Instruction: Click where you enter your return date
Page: home
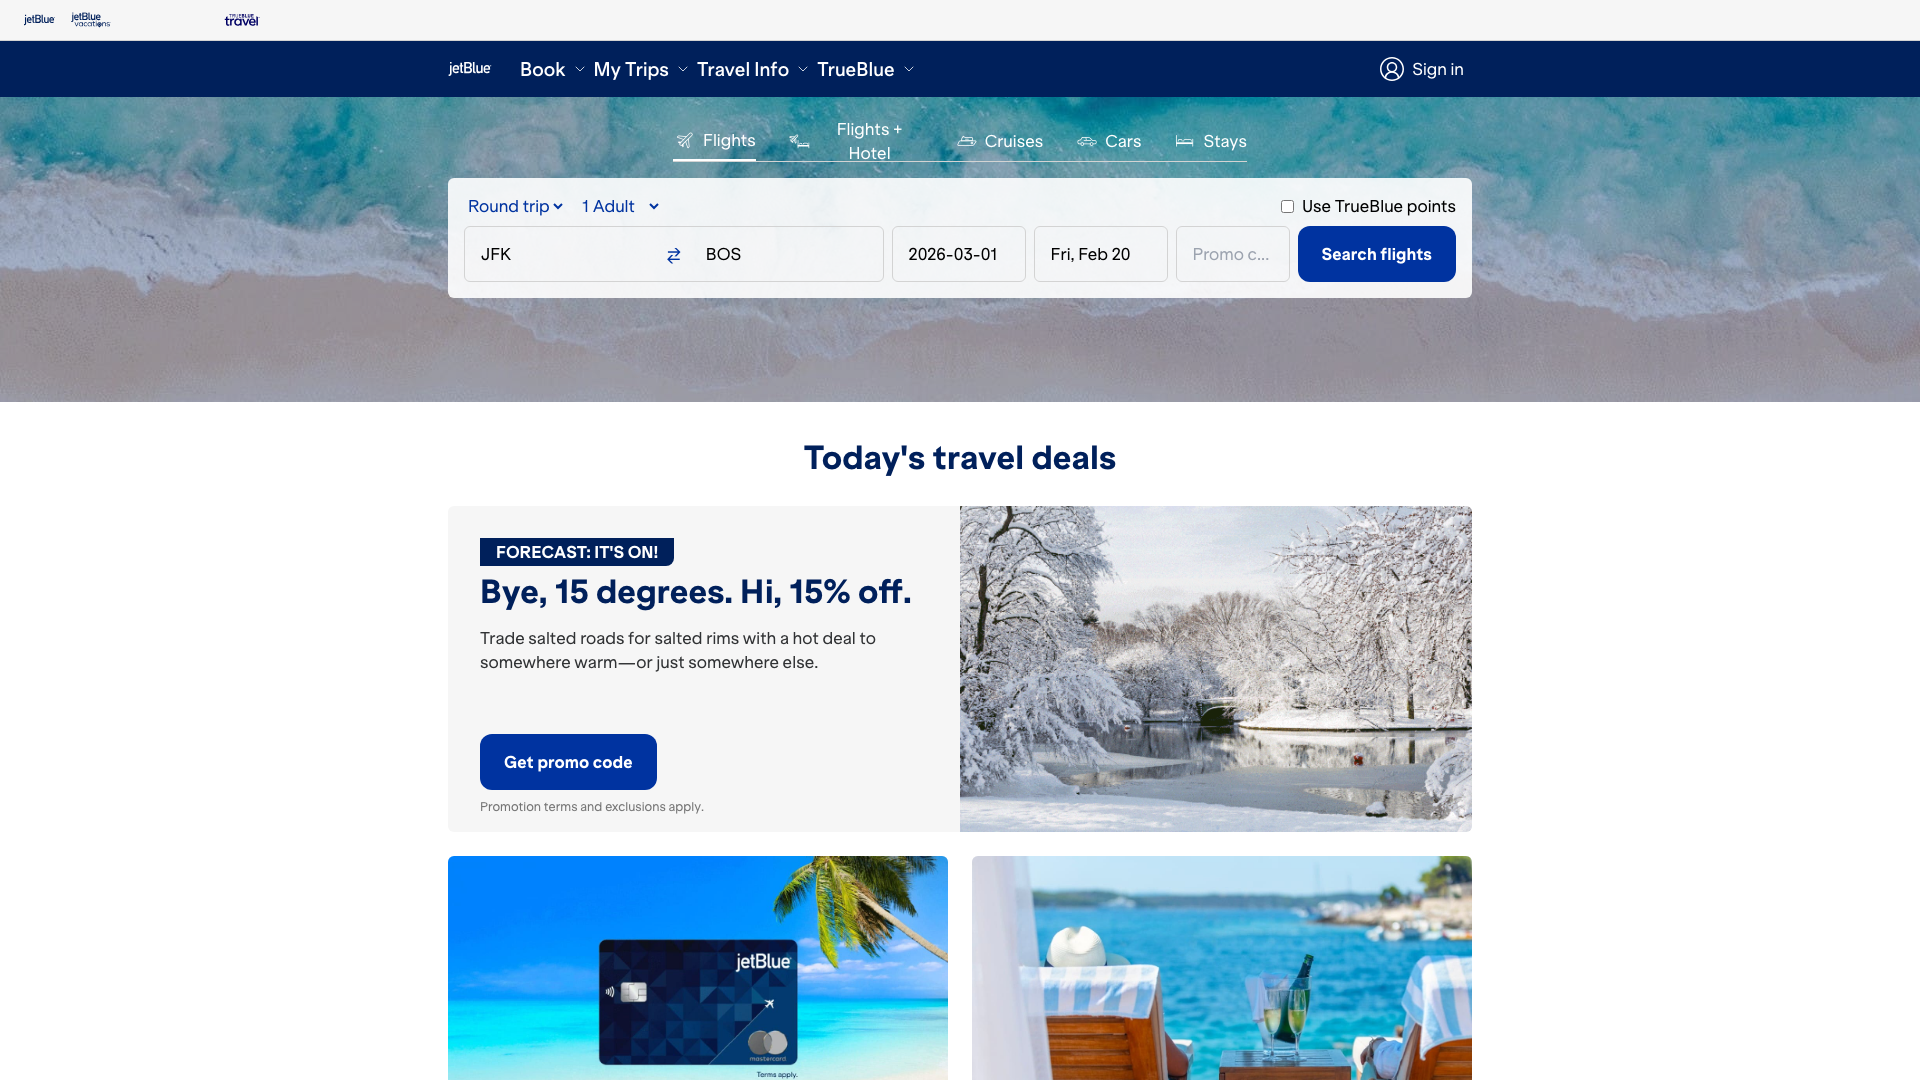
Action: click